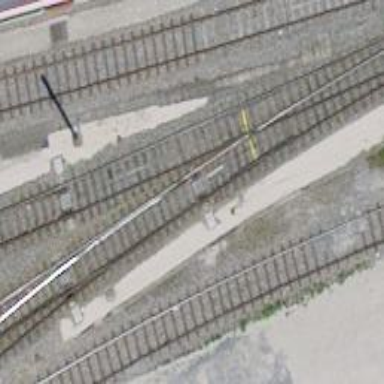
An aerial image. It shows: Railway switch.